Field crop: maize
Growth stage: 2
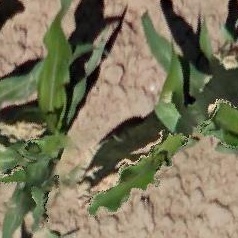
Species: maize